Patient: sex F, age 35
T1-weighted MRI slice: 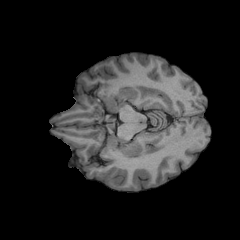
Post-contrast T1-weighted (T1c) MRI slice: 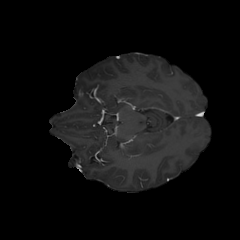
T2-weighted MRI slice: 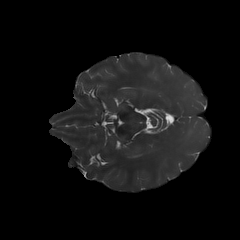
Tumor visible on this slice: no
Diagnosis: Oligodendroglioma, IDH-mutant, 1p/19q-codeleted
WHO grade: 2